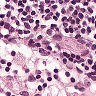
Metastatic tissue present: no